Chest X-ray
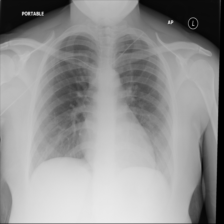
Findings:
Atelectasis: negative
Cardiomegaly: negative
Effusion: negative
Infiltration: negative
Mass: negative
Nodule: negative
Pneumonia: negative
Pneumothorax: negative
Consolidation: negative
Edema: negative
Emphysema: negative
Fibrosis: negative
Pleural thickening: negative
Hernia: negative